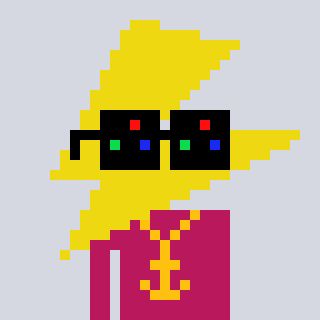
a pixel art character with square black sunglasses, a lightning bolt-shaped head and a darkpink-colored body on a cool background